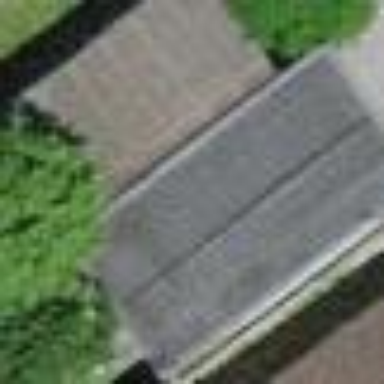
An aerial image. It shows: Garage.